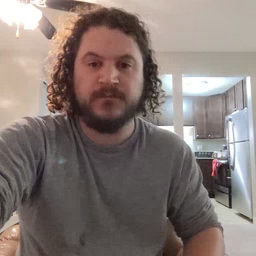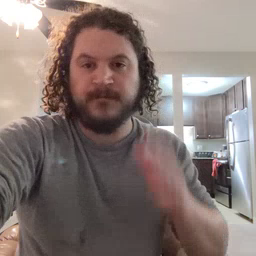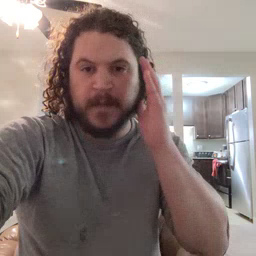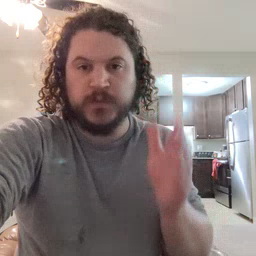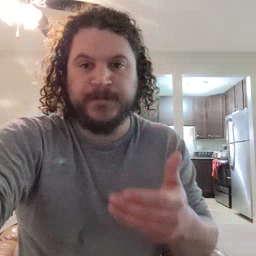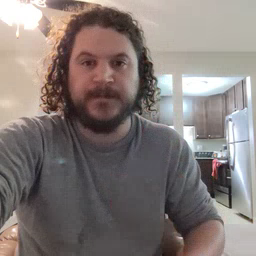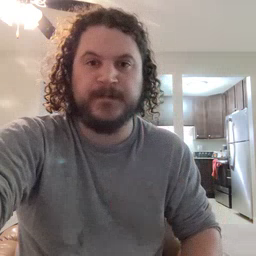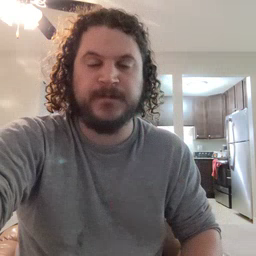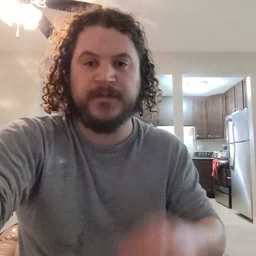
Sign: bedroom